Question: I'm testing an SDK that extracts text from a searchable PDF. One of the SDK's dependencies was recently updated, and it's causing an existing test on Hebrew text to fail. I don't know Hebrew nor enough about how the involved technologies represent right-to-left languages.
The NUnit test asserts that the extracted text matches the C# string "mnbvTSTSz ".
'''
string hebrewText = reader.ReadToEnd();
Assert.AreEqual("mnbvTSTSz ", hebrewText);
'''
The rasterized PDF has what I believe are the same characters, but in the opposite order.

The unit test fails with this message:
> Expected: "mnbvTSTSz "But was: " zTSTSvbnm"
Although the actual result more closely matches what I see in the rasterized PDF, I'm not completely sure the original test is wrong.
1. Are Hebrew characters in a C# string supposed to be read right-to-left like printed Hebrew text?
2. Does any part of the .NET stack tamper with the direction of Hebrew strings?
3. What about NUnit?
4. Are Hebrew characters embedded in a searchable PDF normally supposed to go in the same direction as the rasterized text?
5. Anything else I should know before deciding whether to "fix" this unit test?
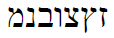
Answer: There are various ways to encode RTL languages. The most common way (and Window's default) is to use logical ordering, which means the first letter is encoded as the first character in a string (or file). So whether visually the first letter appears on the left or right side of the screen doesn't affect the order in which they are stored.
Now as for the text appearing in Visual Studio, it depends on the version. As far as I remember, prior to Visual Studio 2010 the code editor displayed Hebrew backwards, and it was apparent as when you tried to select Hebrew text, it reversed in an odd way (which was visually confusing). It appears this issue no longer exists is Visual Studio 2010 (at least with SP1 which I just tested).
Let's take a Hebrew word for which the direction is more clear to non-Hebrew speakers than the string specified in your text:
> yvn
The word happens to be the Hebrew word for an ion, and on your screen, it should appear as three letters where the tallest letter is on the left and the shortest is on the right. In a .NET string, the expression '"yvn".Substring(0, 1)' will produce the short letter, since it's the first letter in the string. The string can also be written as '"yvn"' where the leftmost Unicode character 'y' represents the short letter displayed on the right, which clearly demonstrates the order in which the letters are stored.
Since the string in your test case is nonsensical, I can't tell you whether it was a wrong test all along or if it a correct test that should pass. If the image you uploaded has been rendered correctly then it appears the actual result of your test is correct and the expected value is incorrect, and so you should fix the test.